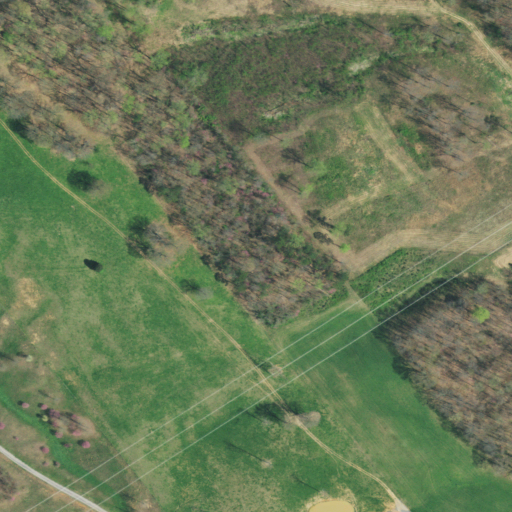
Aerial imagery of ridge(s) in Tennessee named McCarty Ridge containing pasture, shrub, deciduous forest, and grassland